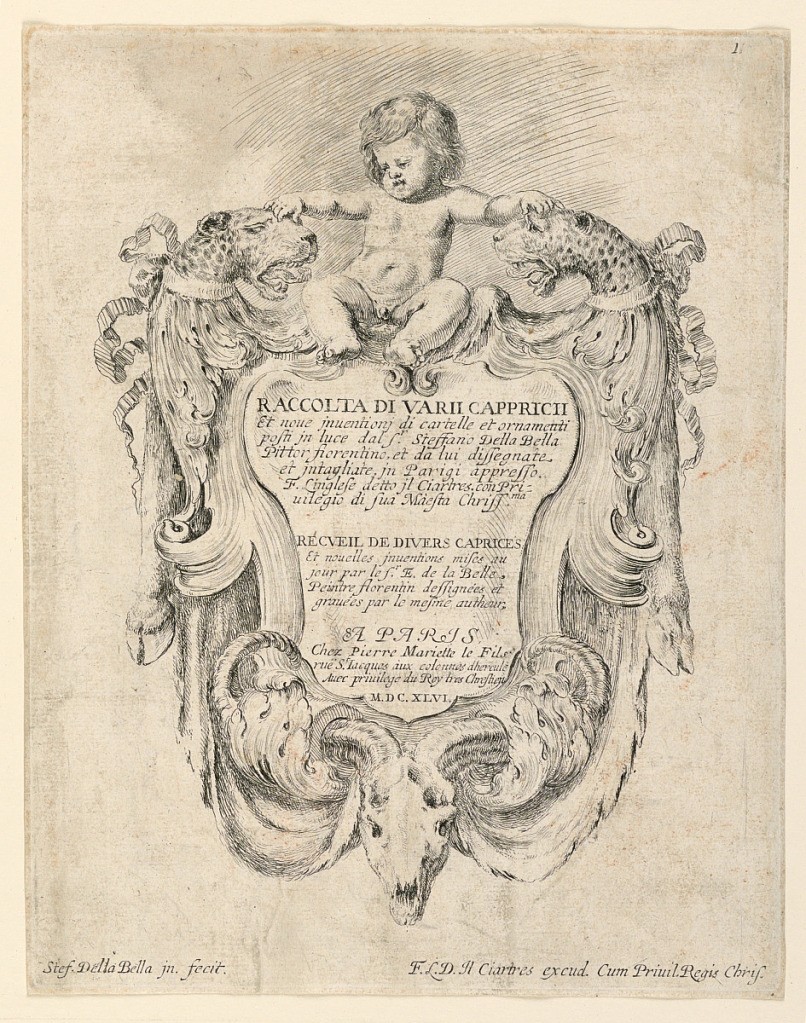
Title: Escutcheon, No. 1 from "Raccolta di varii cappriccii et nove inventioni di cartelle et ornamenti"
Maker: Stefano della Bella, Italian, 1610–1664
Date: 1648
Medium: (as reported on cat. card).
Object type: Print
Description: No. 1 of the set "Raccolta di varii cappriccii" etc.